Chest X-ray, AP view. Patient: 17 years old, sex F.
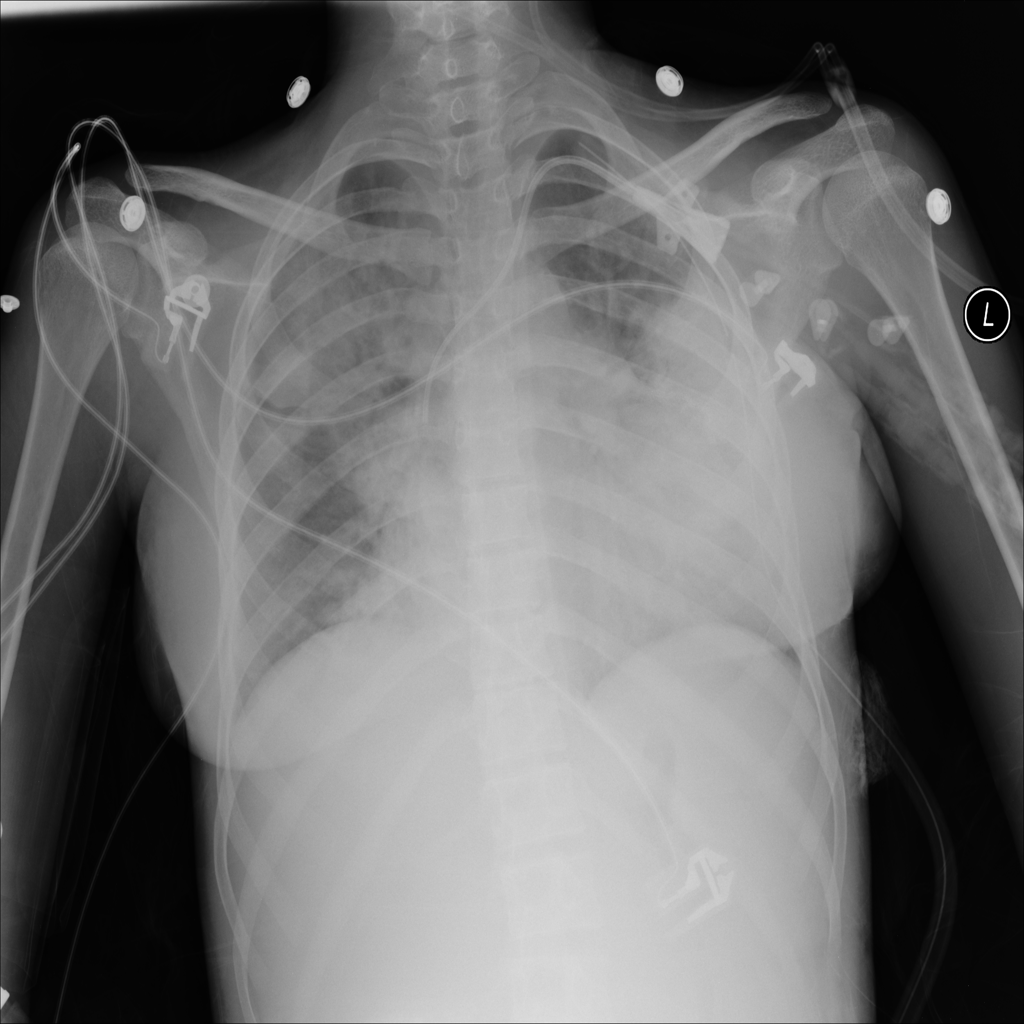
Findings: No Finding